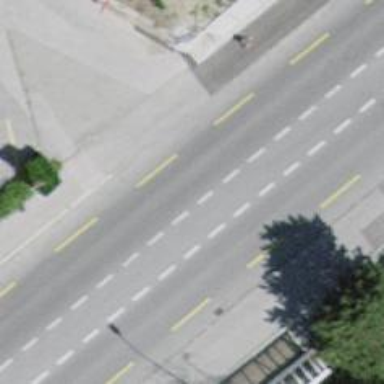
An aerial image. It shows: Bus stop with sheltered platform for public transport.